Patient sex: F
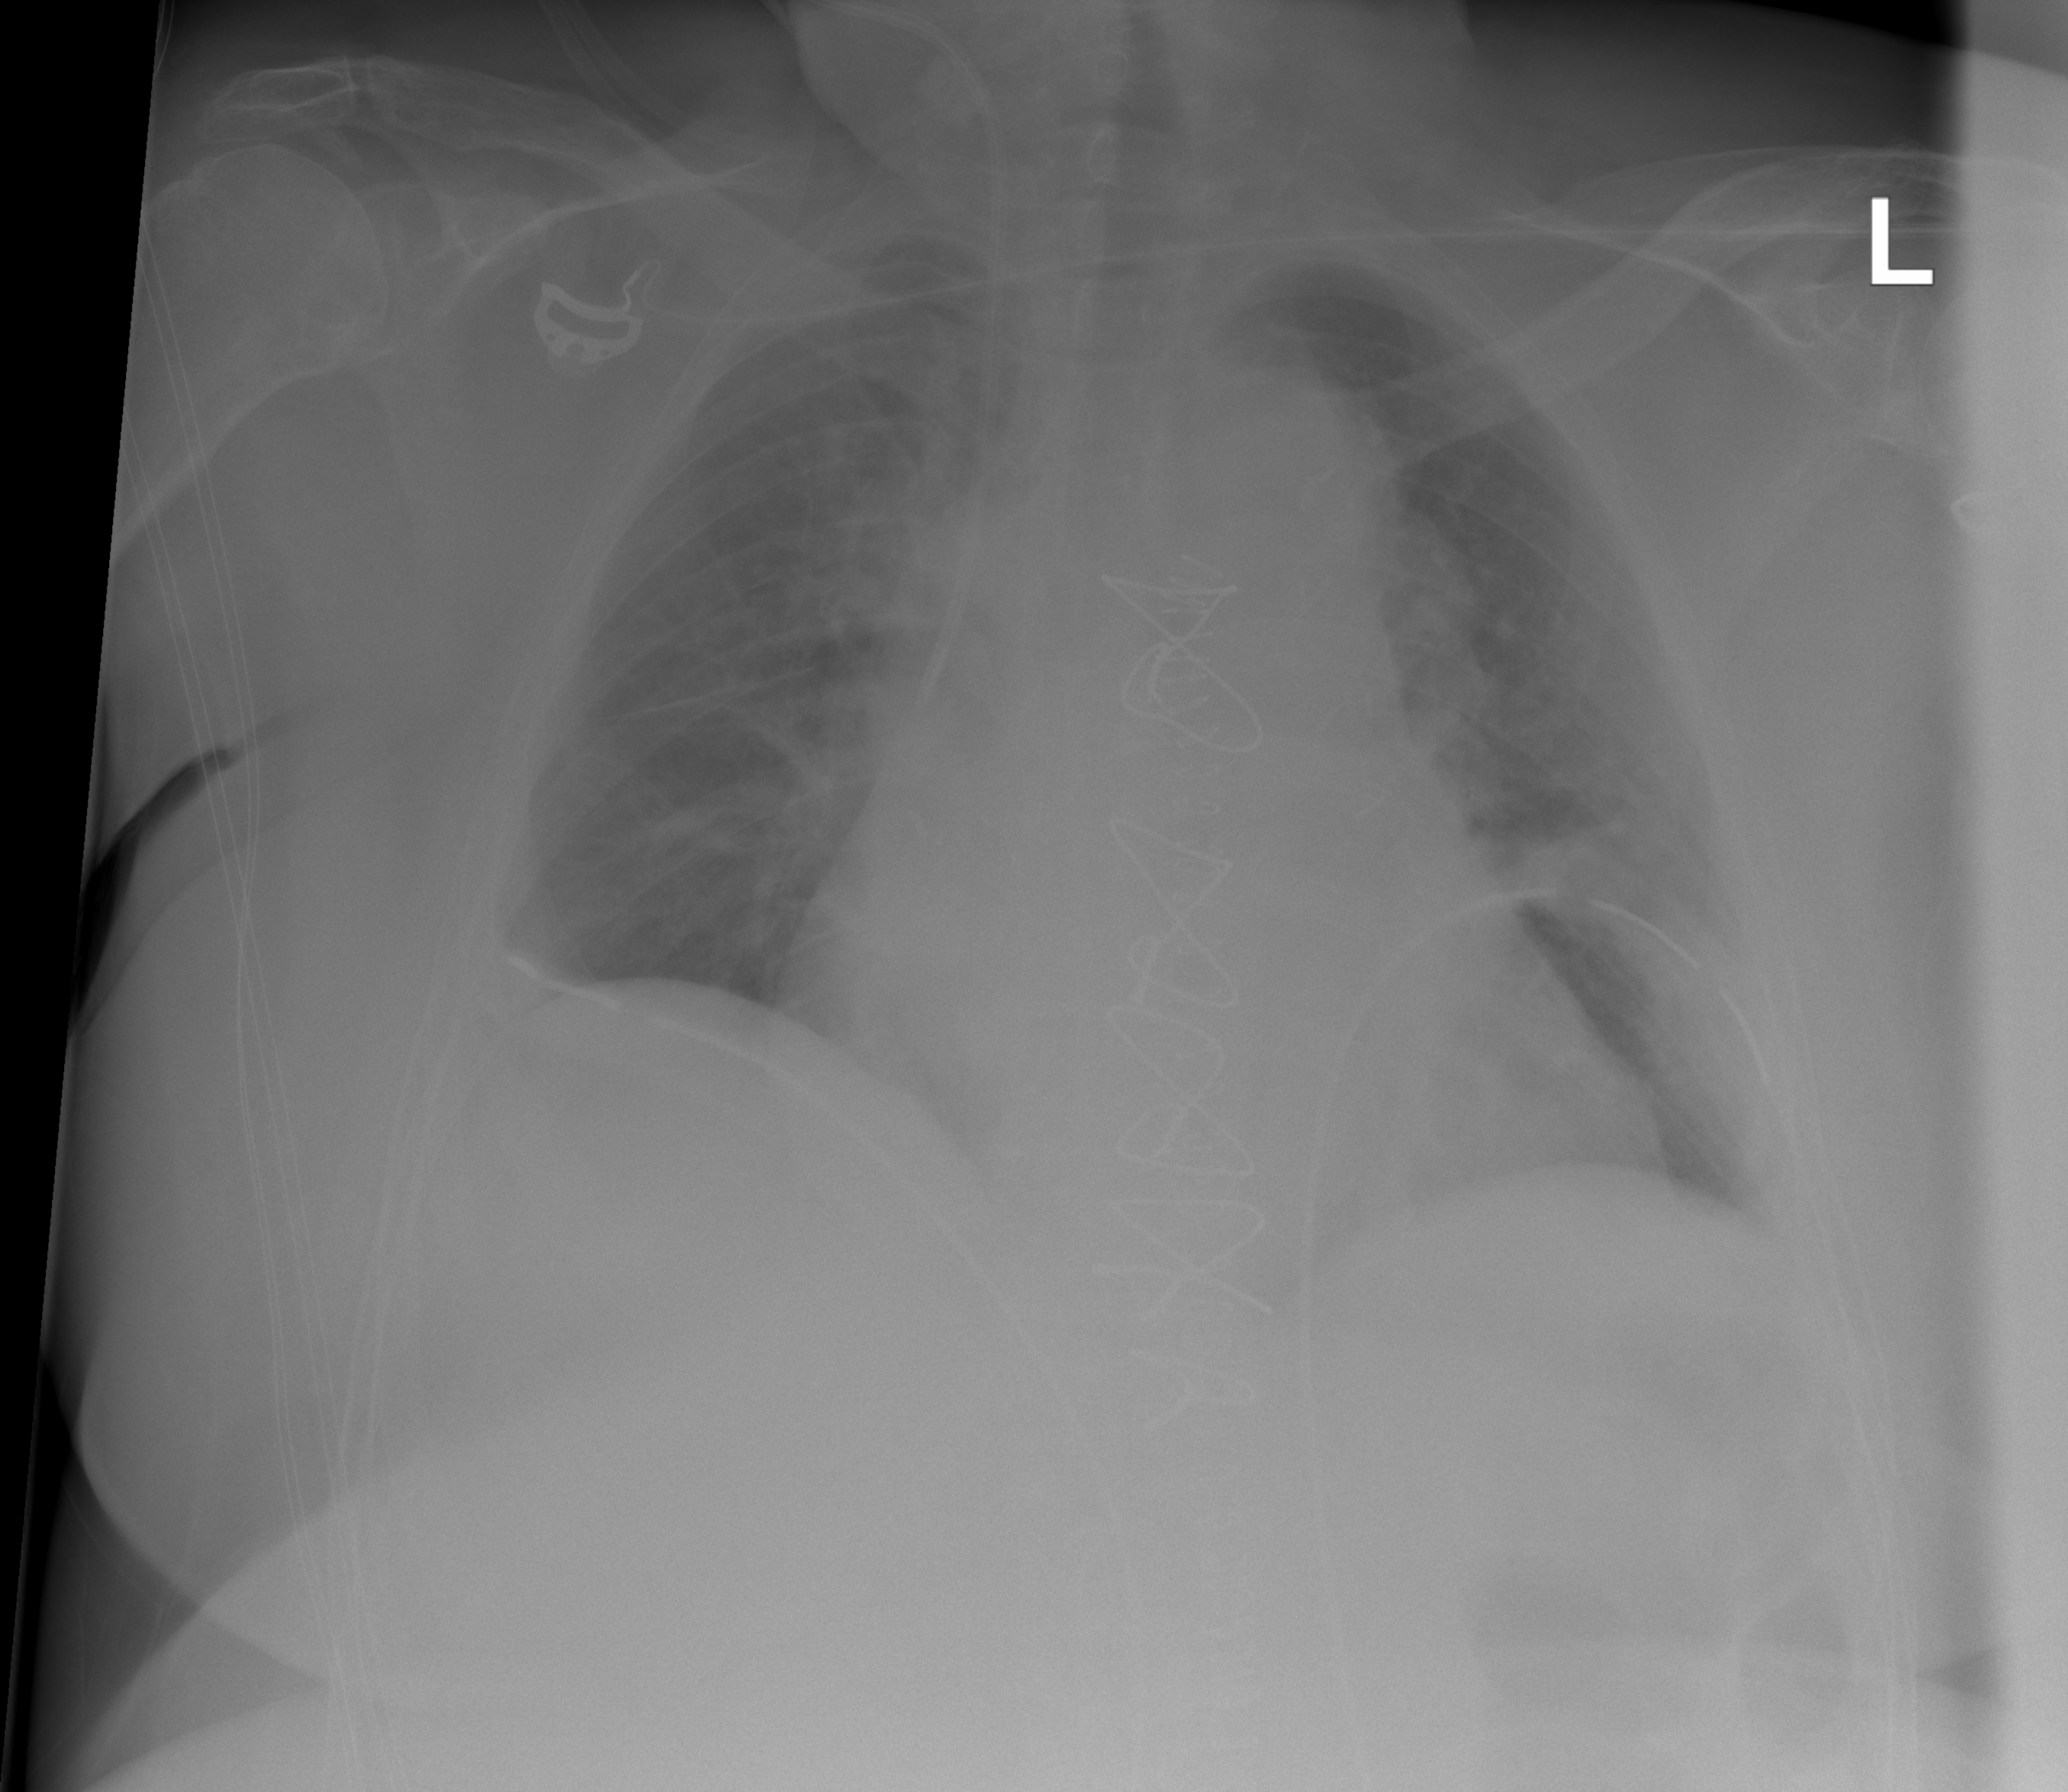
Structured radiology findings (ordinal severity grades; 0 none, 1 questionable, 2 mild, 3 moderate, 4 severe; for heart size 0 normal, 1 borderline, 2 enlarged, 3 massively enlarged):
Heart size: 2
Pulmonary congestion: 2
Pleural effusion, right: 0
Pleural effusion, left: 0
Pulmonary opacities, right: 0
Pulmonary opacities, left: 0
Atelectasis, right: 2
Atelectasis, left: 2